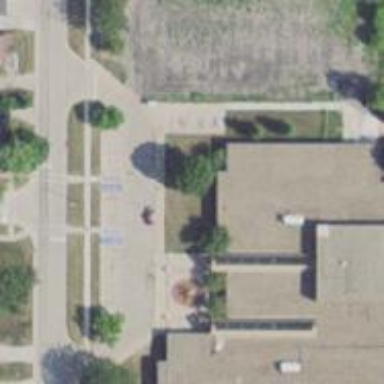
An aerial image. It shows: Driveway with separate sidewalk.